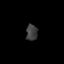
Tissue: lung
Cell type: Others
Senescence score: 0.2313
Nuclear area (px): 180
Mean DAPI intensity: 62.194